Frequency: 95000
Velocity: 0,2945
Power: 29,3
Pulse duration: 0,0000001
Pass count: 1
Magnification: 10
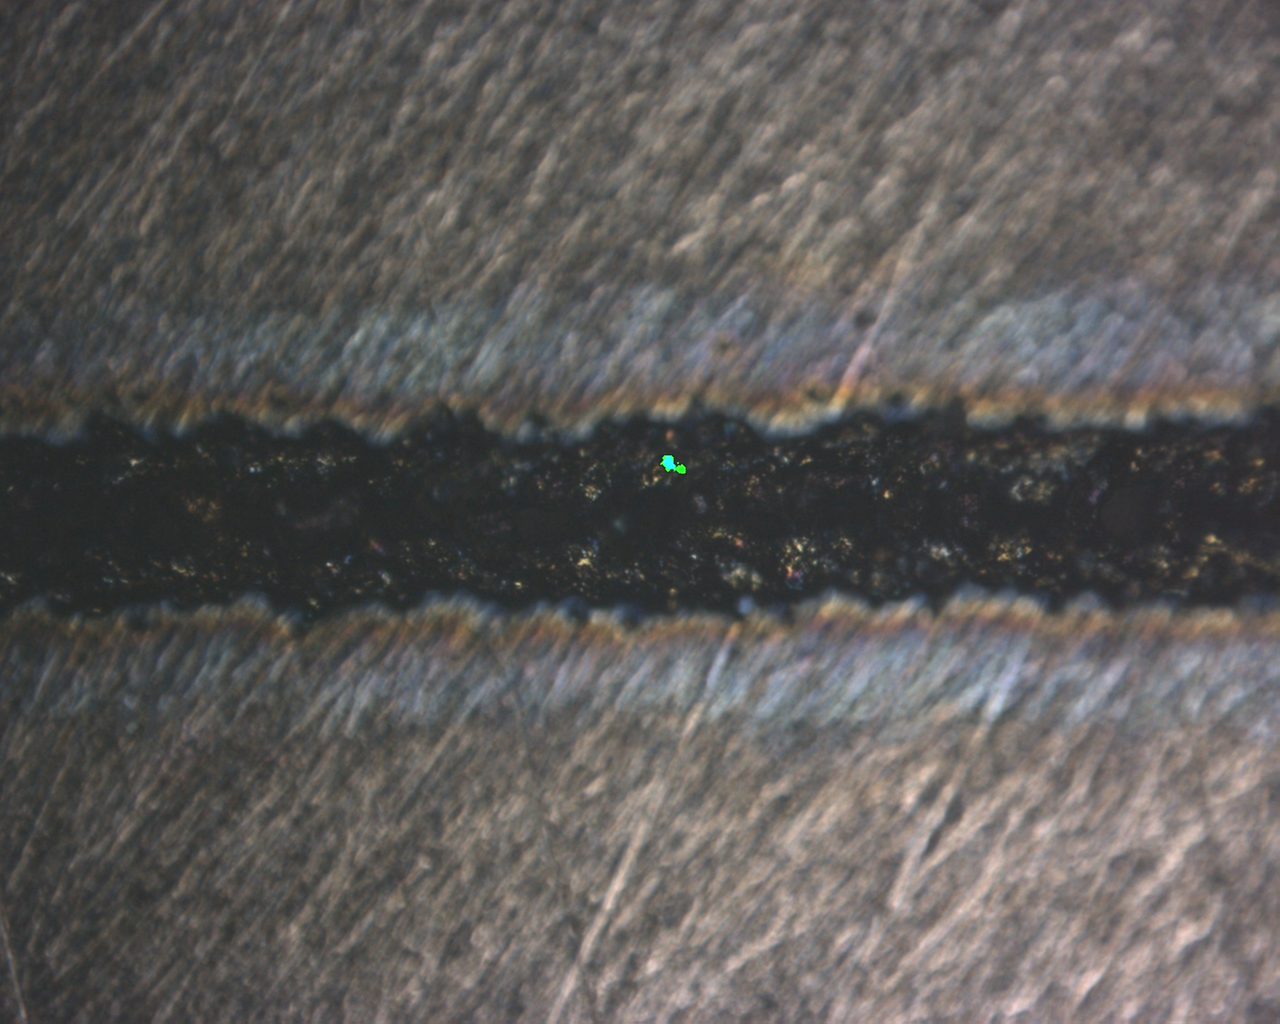
Measured width: 133.661
Other width: 70.895